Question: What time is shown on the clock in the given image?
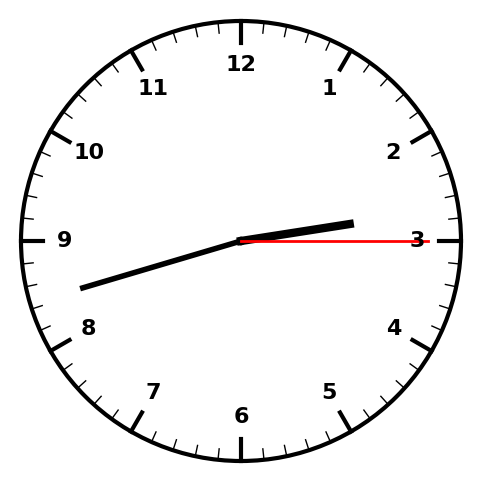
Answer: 02:42:15